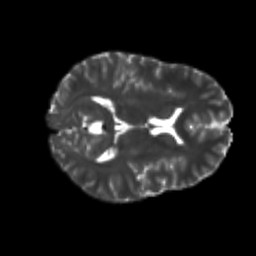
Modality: T2w
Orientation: axial
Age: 23
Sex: female
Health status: healthy
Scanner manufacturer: philips
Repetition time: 7.39 s
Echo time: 0.08599 s